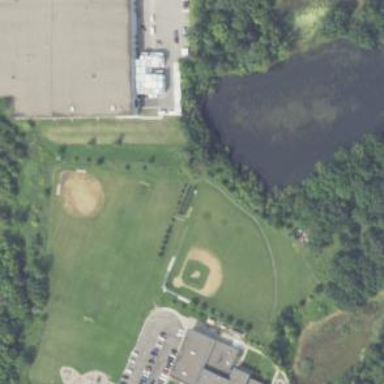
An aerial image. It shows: Baseball pitch for leisure and sports activities.